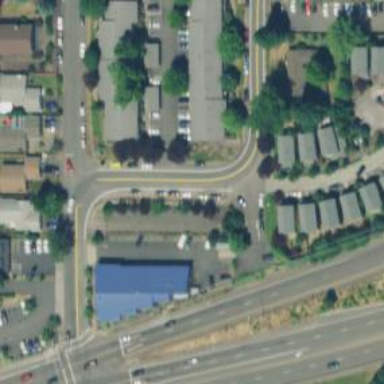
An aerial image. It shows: Tertiary road with asphalt surface and sidewalk on the left.